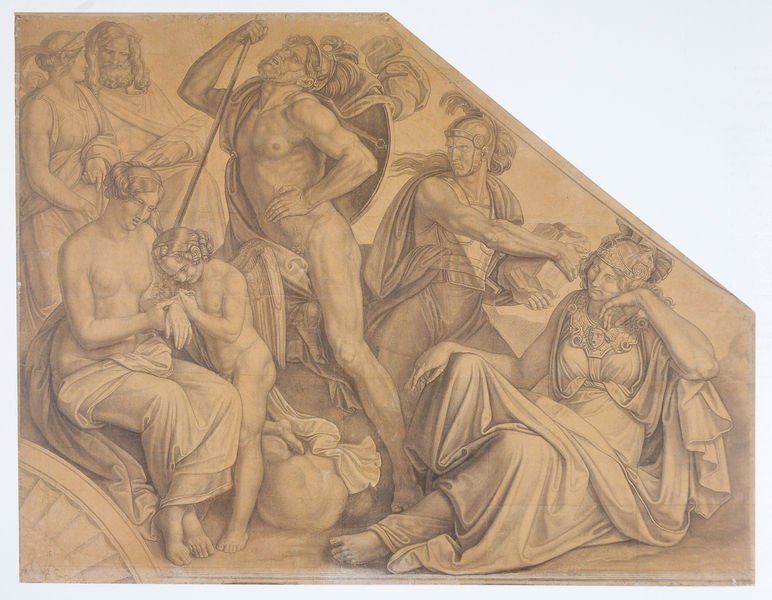
Titel: Der rasende Diomedes
Künstler: Peter Cornelius
Standort: Berlin
Institution: Alte Nationalgalerie
Schlagwörter: akt, feder, gott, held, kampf, mann, nackt, schlaf, dreieck, frauen, menschen, mädchen, ocker, sitzen, braun, brust, busen, frau, haar, kleid, kleider, männer, schwarz, zeichnung, tuch, haube, bart, arm, falten, federn, kleidung, rahmen, stehen, trauer, gewand, haare, pose, sitzend, stoff, gewänder, kind, klassizismus, renaissance, stock, engel, relief, bein, brüste, papier, ruhe, ecke, liegen, stab, giebel, pause, speichen, sepia, figuren, rad, lanze, soldaten, grazien, detail, muskeln, halbakt, junge, schild, berlin, antike, münchen, barfuß, liegende, stich, militär, soldat, waffe, flüstern, helm, entwurf, mythologie, rüstung, gestalten, fragment, karton, trost, helme, götter, griechisch, mythos, krieger, diagonale, speer, apoll, empire, odysseus, amor, weiser, brustkorb, heroisch, heldenhaft, römisch, glyptothek, allemand, idee, getönt, vorzeichnung, teil, lünette, stick, peter, mars, cornelius, steinplatte, grec, eckeecke, geschischte, getön, klind, kämpfr, tröstung, dieux, jupiter, protz, divinités, kraftprotz, grecque, artémis, has7, ares, lustdamen